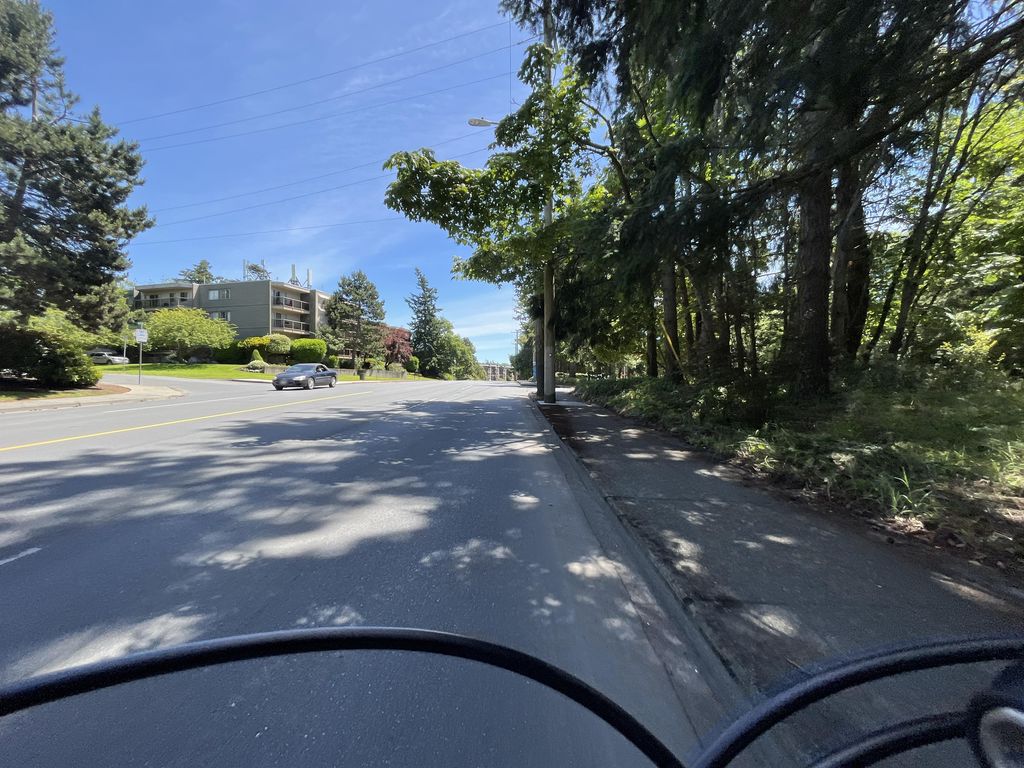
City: victoria